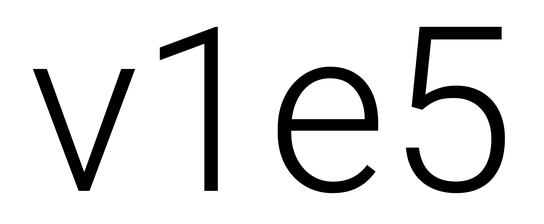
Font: Roboto_Light